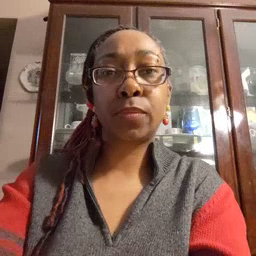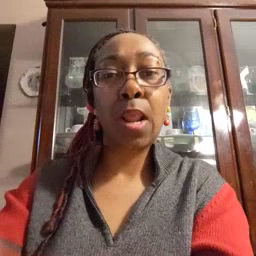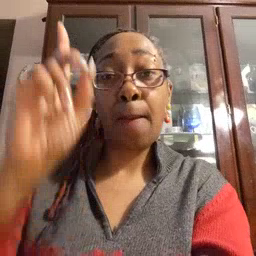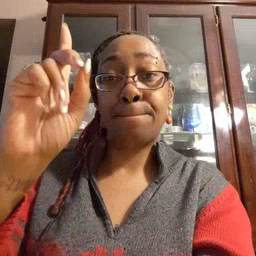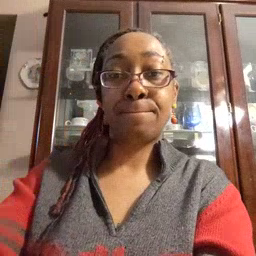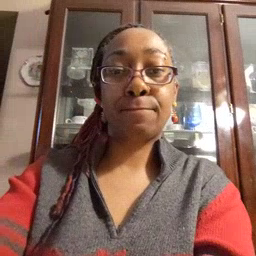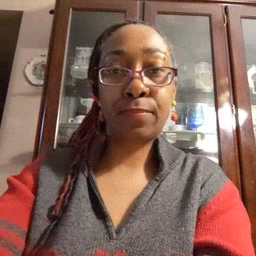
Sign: up